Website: crate-barrel
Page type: address-validator
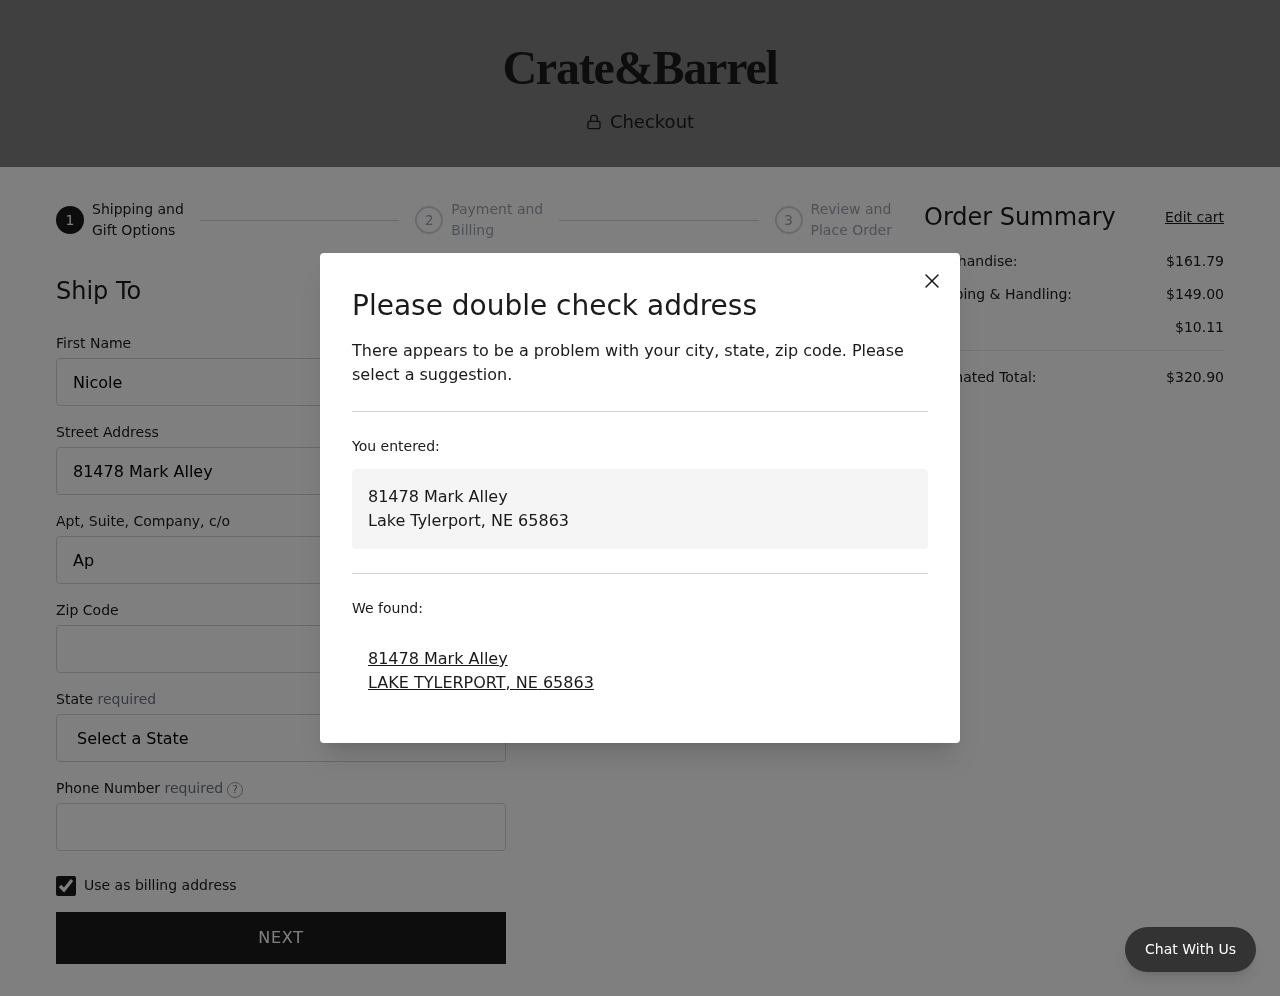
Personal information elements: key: PII_CITY
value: Lake Tylerport
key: PII_CITY
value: LAKE TYLERPORT
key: PII_FIRSTNAME
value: Nicole
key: PII_PHONE
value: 5592376493
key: PII_POSTCODE
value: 65863
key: PII_STATE
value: Nebraska
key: PII_STATE_ABBR
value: NE
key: PII_STREET
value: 81478 Mark Alley
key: PII_STREET2
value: Apt. 636
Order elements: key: ORDER_SUBTOTAL
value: $161.79
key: ORDER_SHIPPING_COST
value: $149.00
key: ORDER_TAX
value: $10.11
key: ORDER_TOTAL
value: $320.90